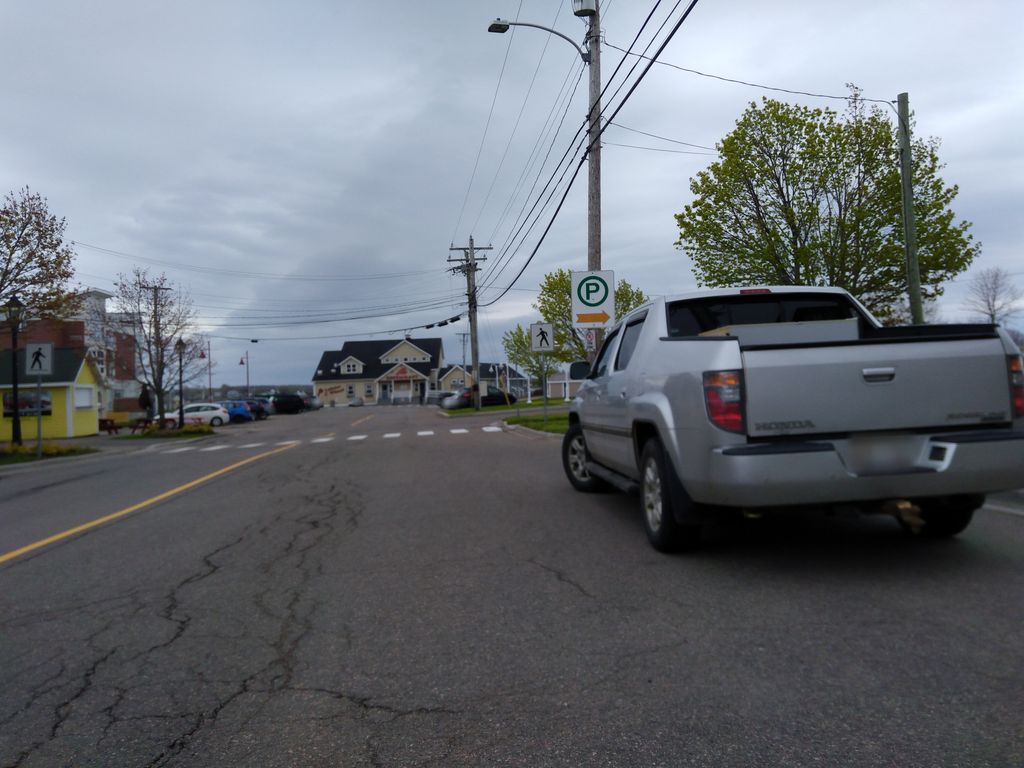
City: charlottetown